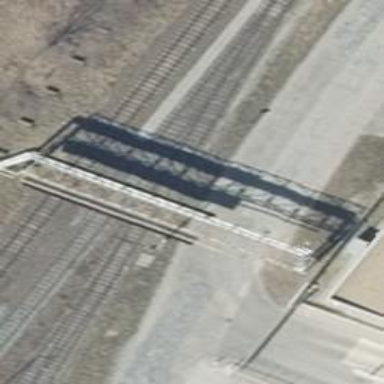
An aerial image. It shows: Railway switch.